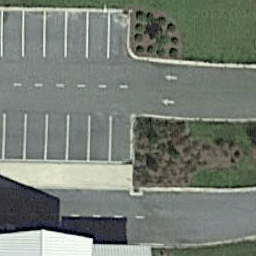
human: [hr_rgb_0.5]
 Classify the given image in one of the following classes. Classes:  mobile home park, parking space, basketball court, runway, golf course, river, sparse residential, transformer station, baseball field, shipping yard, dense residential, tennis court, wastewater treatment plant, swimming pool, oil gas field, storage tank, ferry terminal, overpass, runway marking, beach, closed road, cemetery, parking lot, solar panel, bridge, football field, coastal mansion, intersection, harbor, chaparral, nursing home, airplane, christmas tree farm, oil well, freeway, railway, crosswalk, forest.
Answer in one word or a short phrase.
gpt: parking space